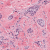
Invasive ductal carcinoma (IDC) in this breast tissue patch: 0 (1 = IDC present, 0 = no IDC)